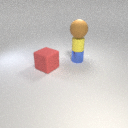
small yellow rubber cylinder below large brown rubber sphere